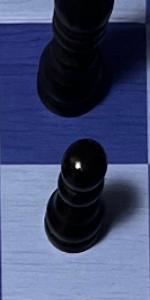
Label: Pawn_Black